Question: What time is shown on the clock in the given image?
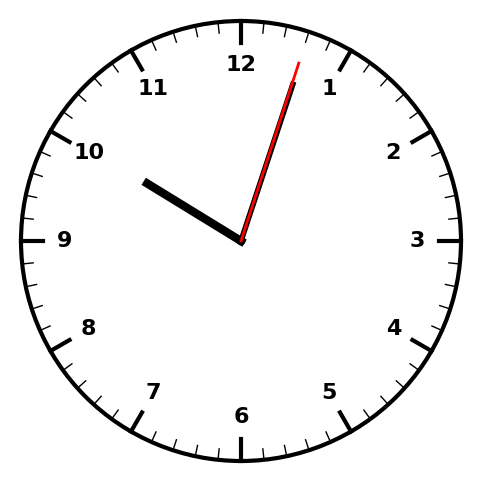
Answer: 10:03:03